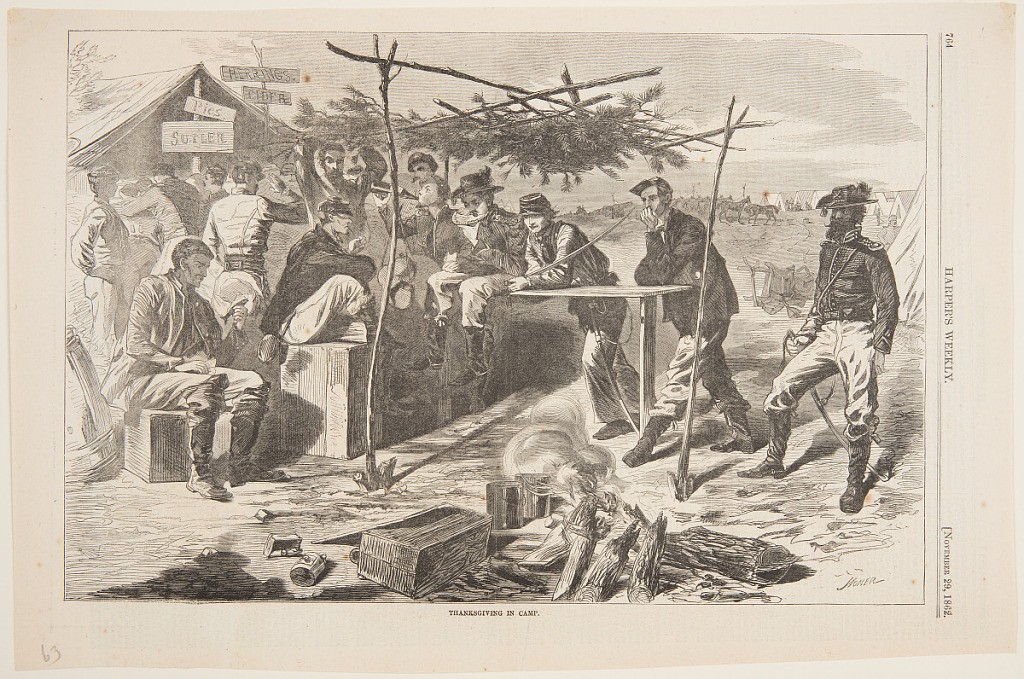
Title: Thanksgiving in Camp
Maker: Winslow Homer, American, 1836–1910
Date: November 29, 1862
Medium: Wood engraving in black ink on paper
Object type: Print
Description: Soldier having a Thanksgiving meal in camp.  Signs for the sutler (merchant) in the background advertise herrings, cider, and pies.